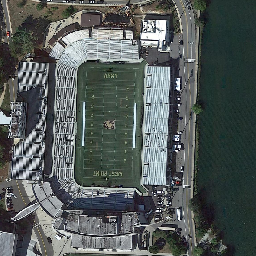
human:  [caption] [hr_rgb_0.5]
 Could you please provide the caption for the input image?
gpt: On the side of the river bank near the pond, there is a white stadium.

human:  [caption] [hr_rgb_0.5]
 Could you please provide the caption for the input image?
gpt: In the middle of the White Spectator Stadium is a green playground.

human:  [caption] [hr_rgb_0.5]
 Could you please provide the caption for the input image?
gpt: There is a green playground in the middle of the stadium for white spectators.

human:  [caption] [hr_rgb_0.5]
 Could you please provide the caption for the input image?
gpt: There is a white stadium on the bank of the river near the pond.

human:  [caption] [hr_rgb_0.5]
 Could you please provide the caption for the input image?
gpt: In the middle of the stadium for white spectators is a green playground.